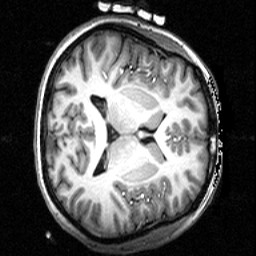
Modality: T1w
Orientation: axial
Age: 23
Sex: female